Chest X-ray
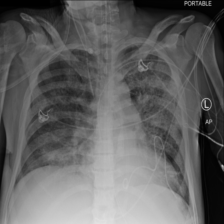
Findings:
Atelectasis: negative
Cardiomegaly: negative
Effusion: negative
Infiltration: negative
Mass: negative
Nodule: negative
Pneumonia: negative
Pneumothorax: negative
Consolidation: negative
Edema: negative
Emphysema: negative
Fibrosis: negative
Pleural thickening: negative
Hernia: negative